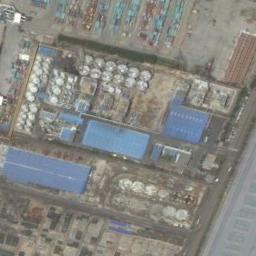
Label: industrial_area